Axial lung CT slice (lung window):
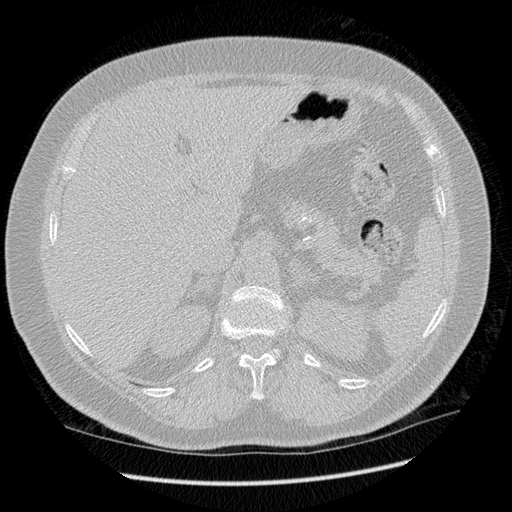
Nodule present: no